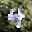
Label: 4